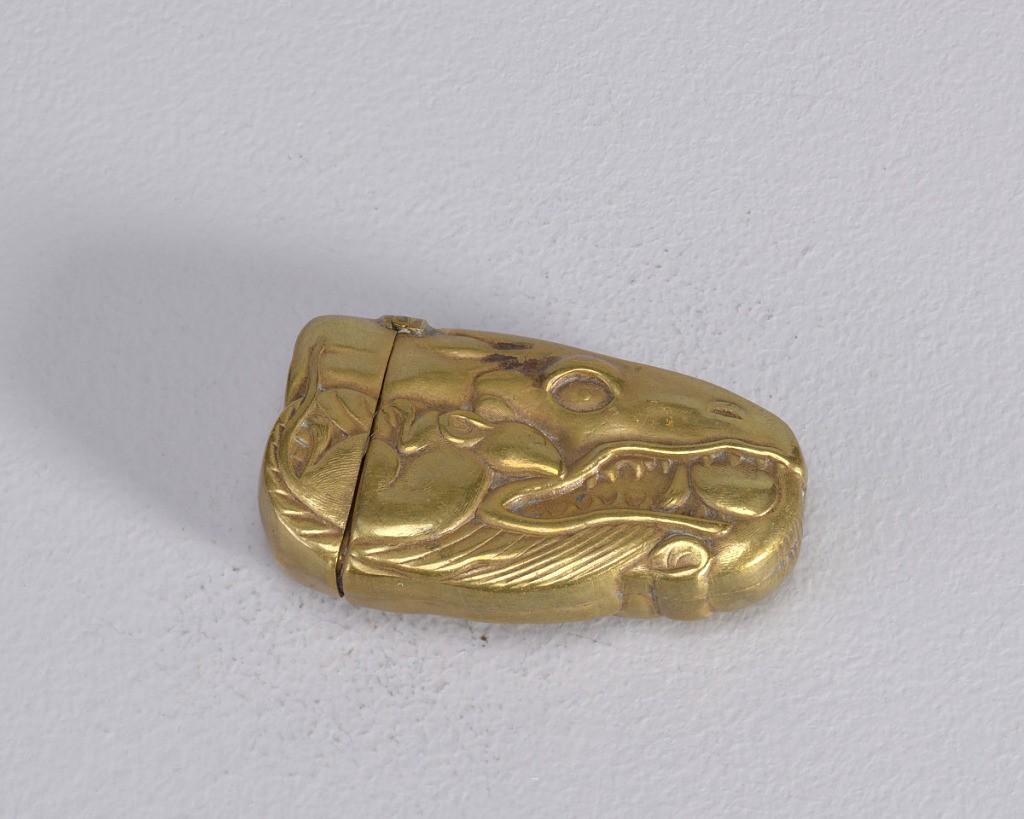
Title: Dragon Head
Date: late 19th century
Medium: Brass
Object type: Matchsafe
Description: In the form of a dragon's head, pearl clasped in bared teeth, rodent hangs on to dragon's gills; reverse features rodent hanging upside down from dragon's mouth. Back of neck, hinged on top, opens as lid. Striker on front of snout.